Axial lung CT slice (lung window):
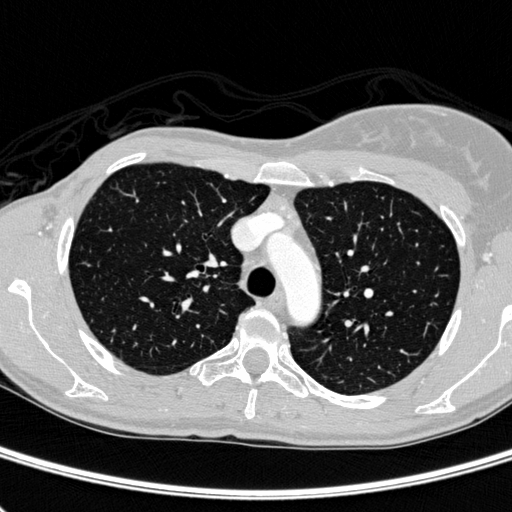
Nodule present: no